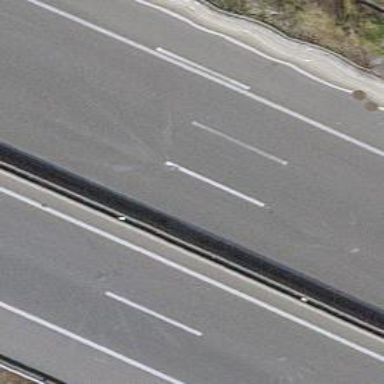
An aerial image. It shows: View of motorway.